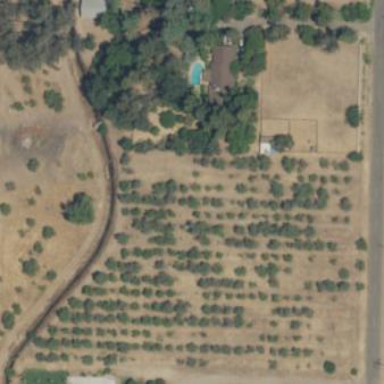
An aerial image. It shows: Orchard.